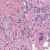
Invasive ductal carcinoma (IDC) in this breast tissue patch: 1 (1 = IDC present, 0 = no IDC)